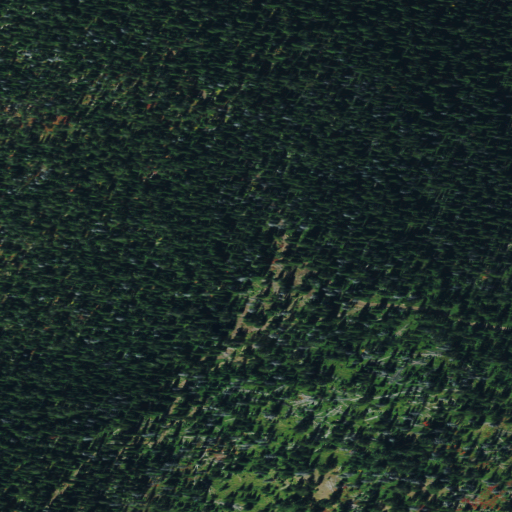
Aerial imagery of mountain in Montana named Telephone Butte containing only evergreen forest